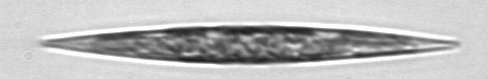
Label: Pleurosigma